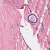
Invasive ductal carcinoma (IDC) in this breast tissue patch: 0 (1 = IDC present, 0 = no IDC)